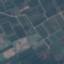
Land use / land cover: PermanentCrop